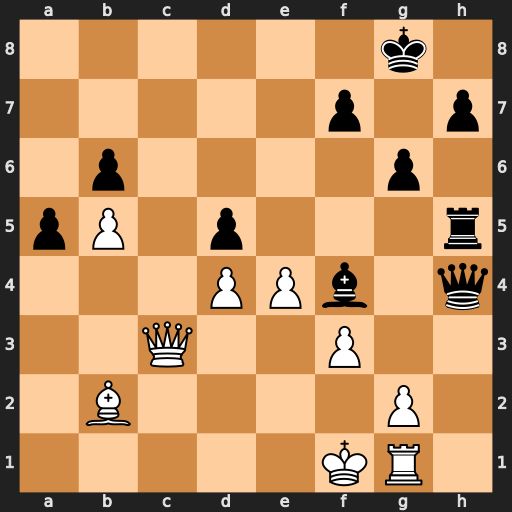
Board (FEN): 6k1/5p1p/1p4p1/pP1p3r/3PPb1q/2Q2P2/1B4P1/5KR1
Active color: w
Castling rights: -
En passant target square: -
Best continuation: Qc8+ Kg7 Ba3